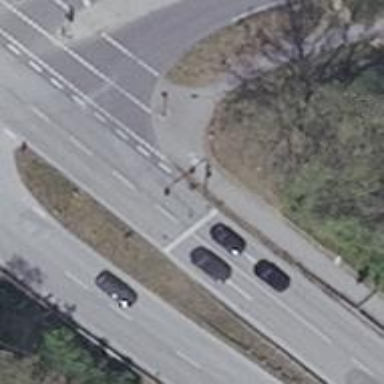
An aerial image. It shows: Primary road with asphalt surface.